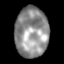
Tissue: skin
Cell type: Epithelial cells
Senescence score: 0.9253
Nuclear area (px): 1625
Mean DAPI intensity: 144.646